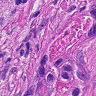
Metastatic tissue present: yes